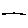
Label: line